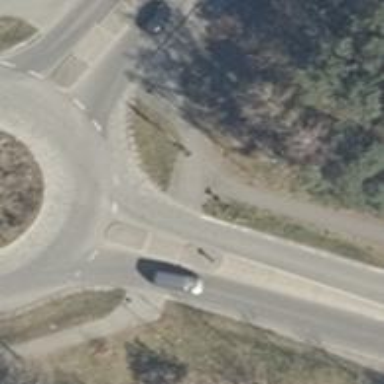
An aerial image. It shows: Uncontrolled crossing with central island on the road.